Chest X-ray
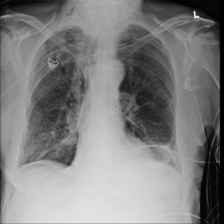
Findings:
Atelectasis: positive
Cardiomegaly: negative
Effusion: positive
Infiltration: negative
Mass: negative
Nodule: negative
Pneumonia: positive
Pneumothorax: positive
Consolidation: negative
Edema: negative
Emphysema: negative
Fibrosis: negative
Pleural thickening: negative
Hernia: negative